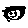
Label: smiley face